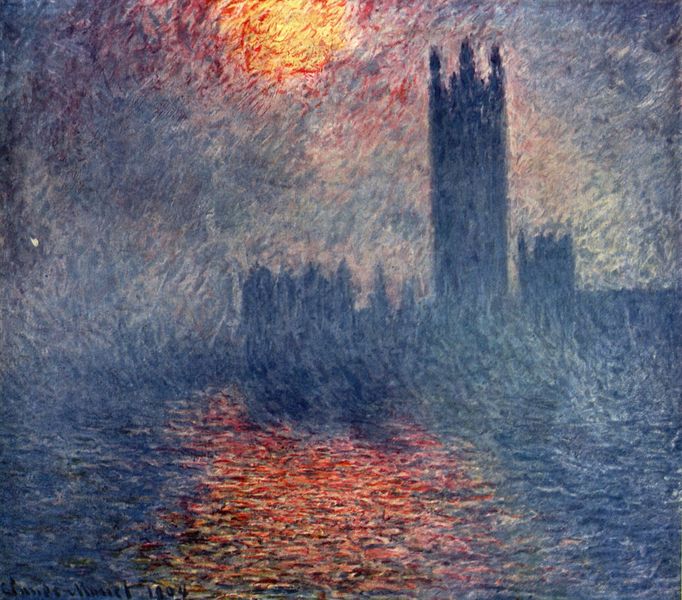
Titel: Das Parlament in London
Künstler: Claude Monet
Standort: Paris
Institution: Musée d'Orsay
Schlagwörter: blau, himmel, meer, schatten, wasser, wolken, fluss, gelb, impressionismus, komposition, see, stadt, abend, bewegung, frankreich, grau, licht, nacht, orange, paris, renoir, schwarz, gebäude, rot, schloss, wolke, expressionismus, bild, signatur, dämmerung, horizont, morgen, sonnenaufgang, spiegelung, gewässer, kirche, pastos, sonne, england, turm, venedig, pointilismus, farben, mauer, dunst, lila, nebel, sonnenuntergang, violett, linien, silhouette, seine, turner, impressionistisch, monet, spiegeln, stimmung, abendrot, silouette, striche, umriss, lichtreflexe, zinnen, impression, mond, offen, burg, türme, übergang, dom, strahlen, festung, mondschein, dynamik, tupfen, übergänge, pinsel, pinselduktus, pinselstrich, kathedrale, widerspiegelung, diffus, verschwommen, struktur, claude, claude monet, weich, london, abenddämmerung, parlament, notre dame, pointillismus, soleil, tower, reflektionen, westminster, unwirklich, blu, themse, parliament, eduard, serienbild, zerfliessend, lila violett, eglise, farbductus, farbduktus, levant, sfumi, solei levant, sonnr, 1901, 1903, 1904, 1902, 1804, wolken nebel